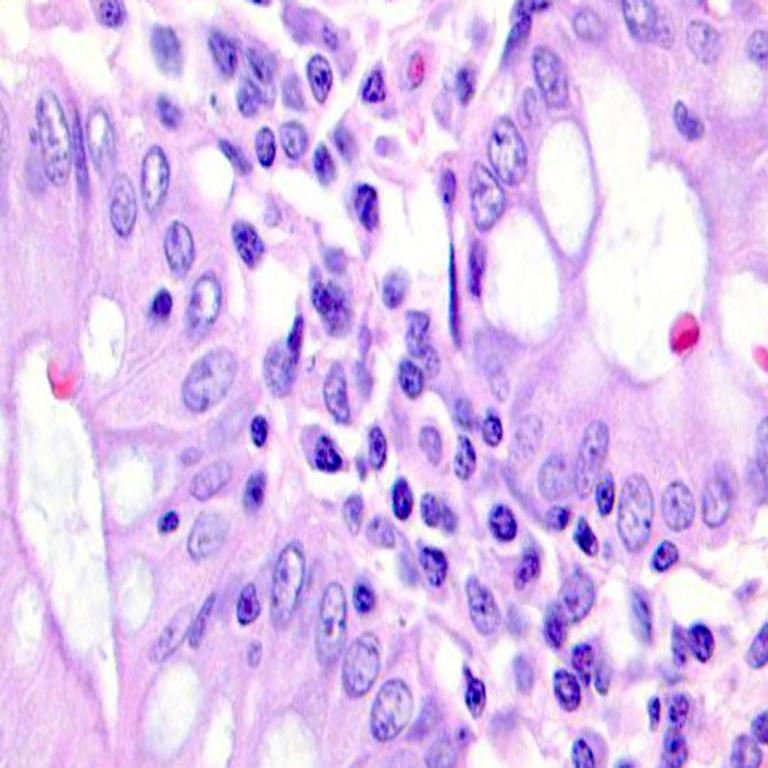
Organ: colon
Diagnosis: benign